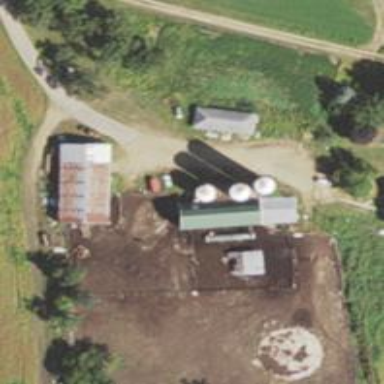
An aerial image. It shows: Silo building.